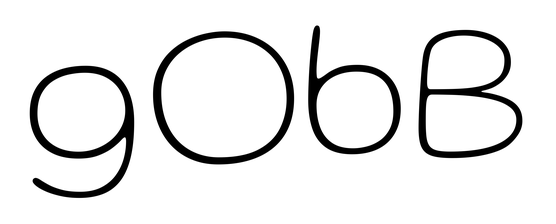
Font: Gluten_Thin